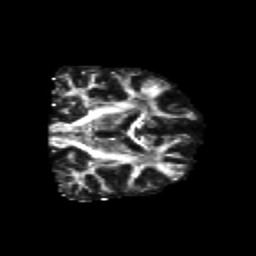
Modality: FA
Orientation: coronal
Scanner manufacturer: siemens
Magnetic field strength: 3 T
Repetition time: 6.8 s
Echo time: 0.093 s